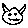
Label: cat